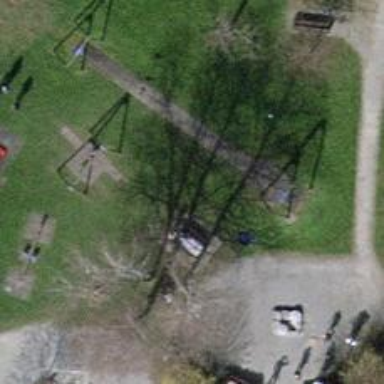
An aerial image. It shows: Sandpit playground.